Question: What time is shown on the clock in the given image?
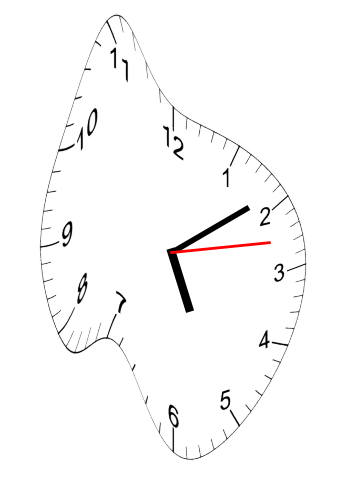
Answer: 05:09:13